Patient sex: F
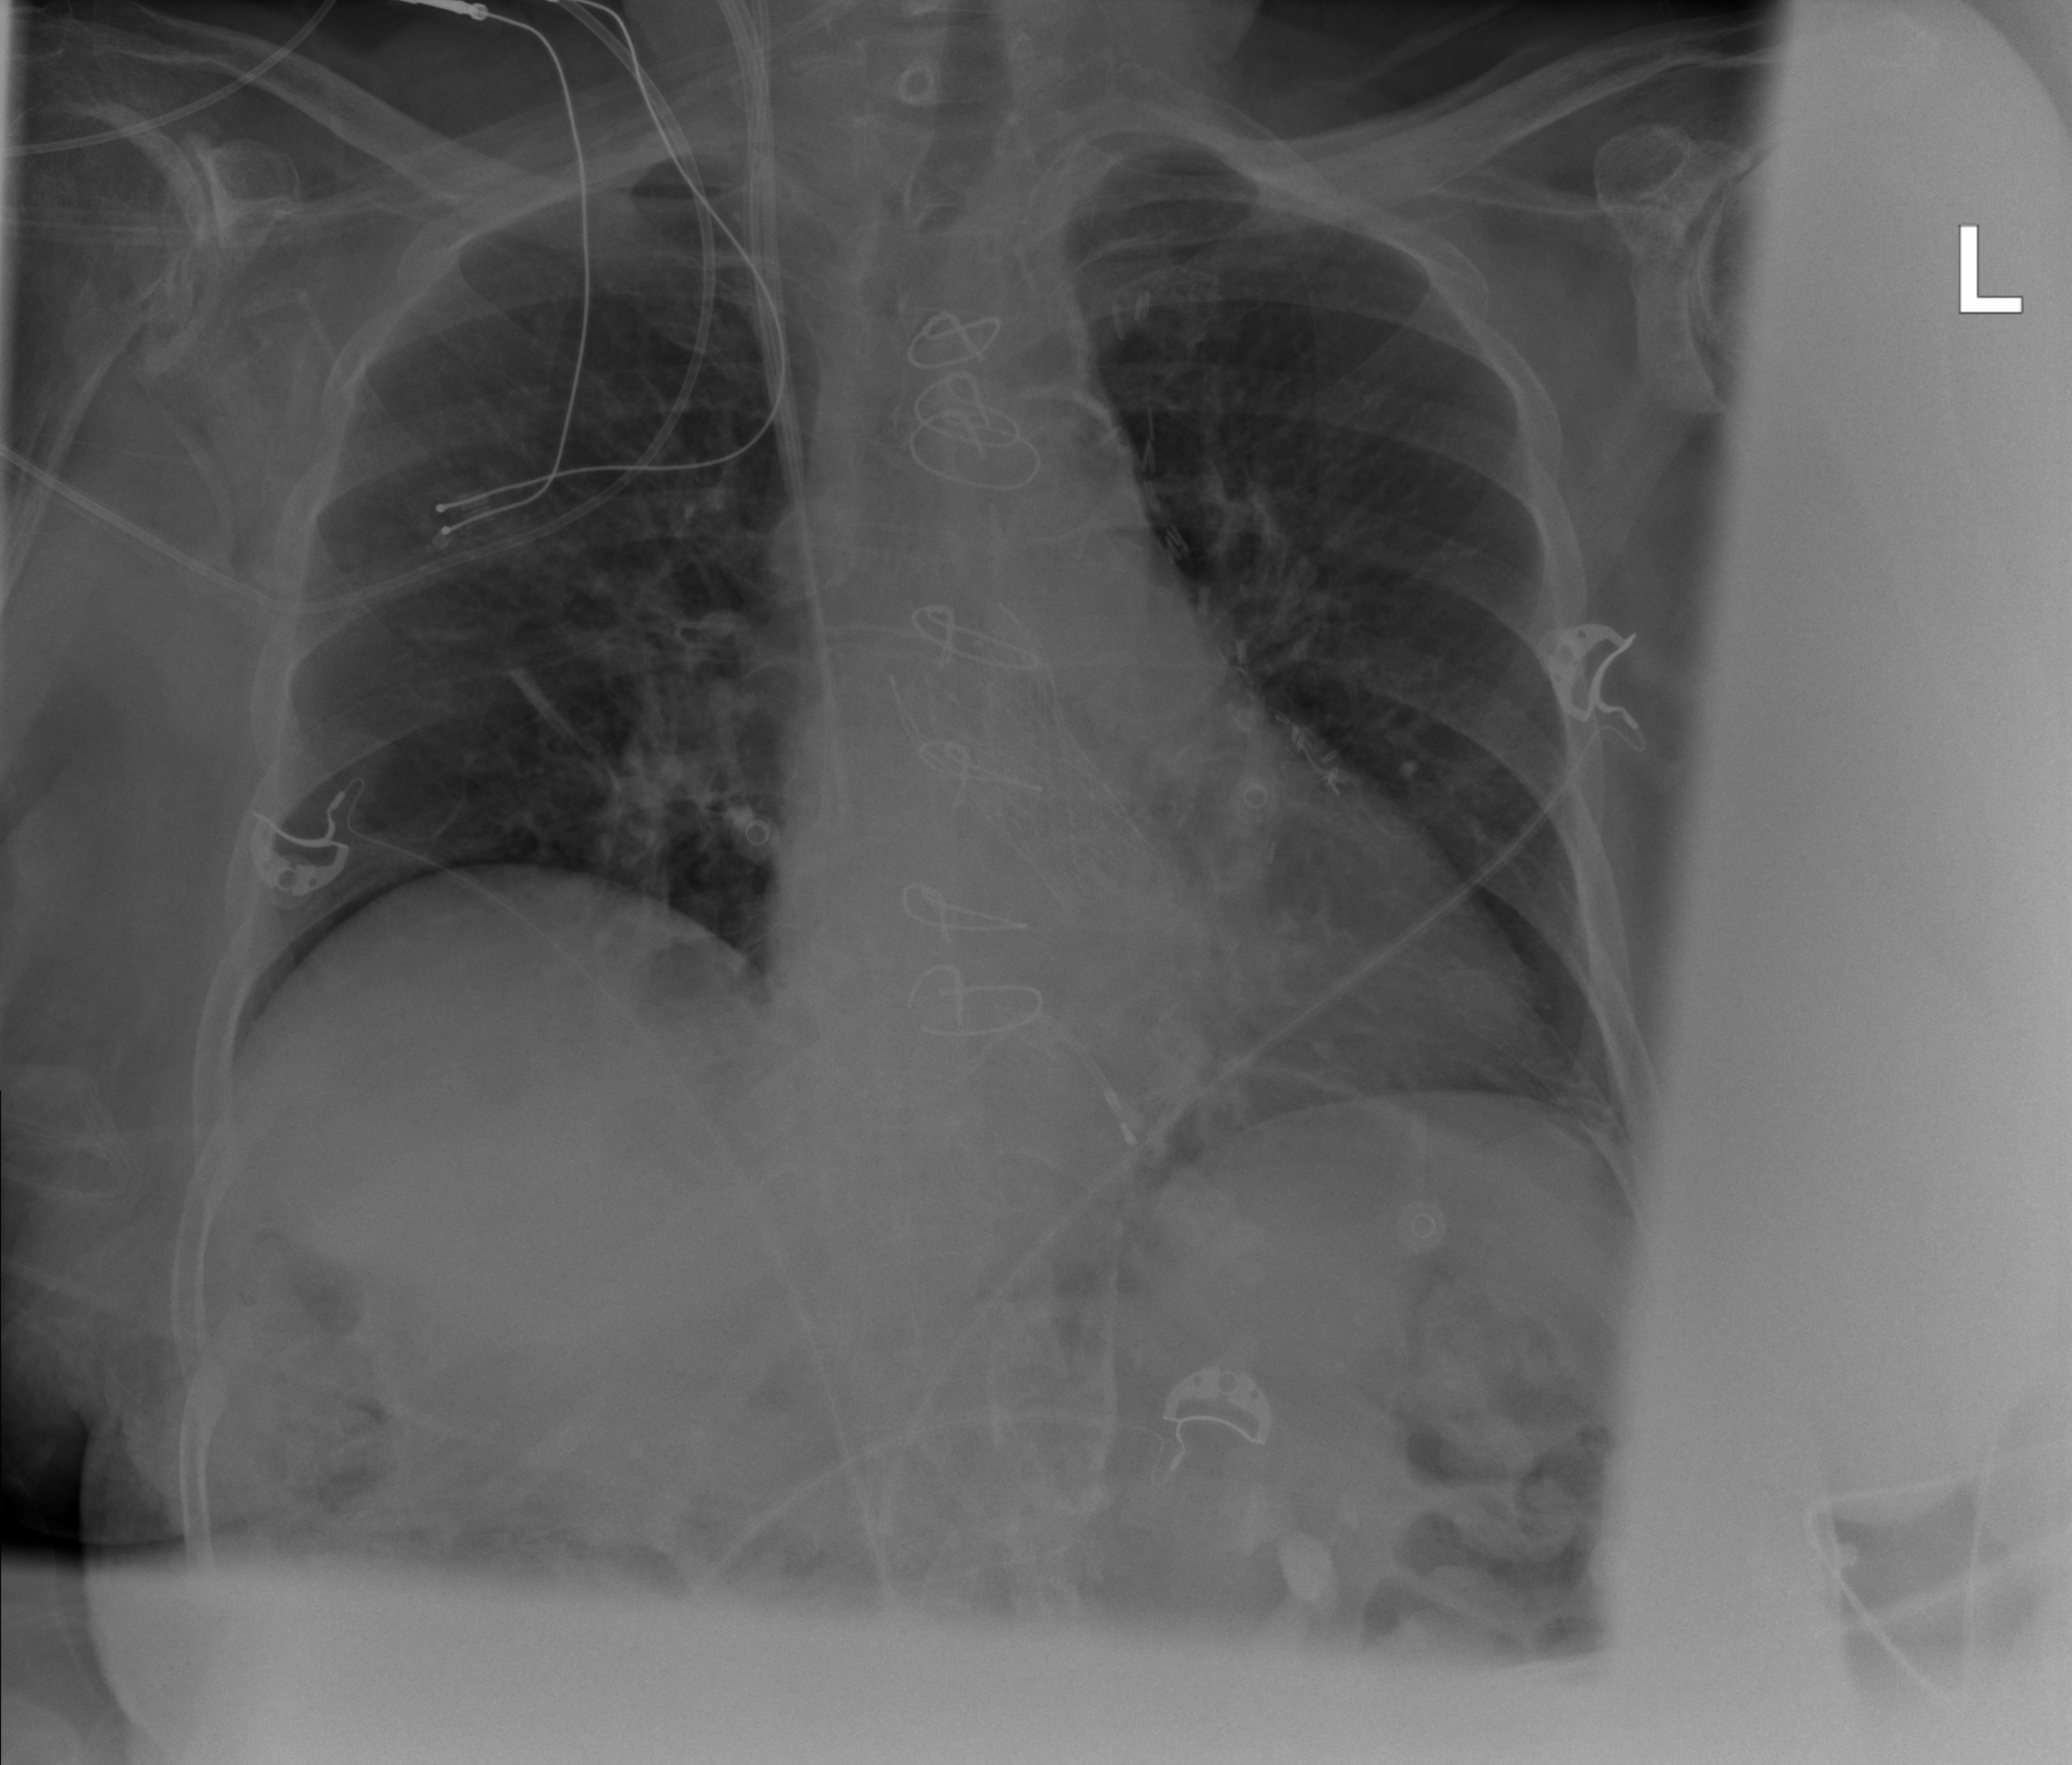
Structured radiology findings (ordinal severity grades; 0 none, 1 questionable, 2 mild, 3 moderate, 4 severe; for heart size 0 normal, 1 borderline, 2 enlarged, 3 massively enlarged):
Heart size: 0
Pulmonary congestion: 0
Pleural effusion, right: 0
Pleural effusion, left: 0
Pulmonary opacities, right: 0
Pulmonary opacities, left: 0
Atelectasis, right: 2
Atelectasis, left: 0